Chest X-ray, AP view. Patient: 77 years old, sex F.
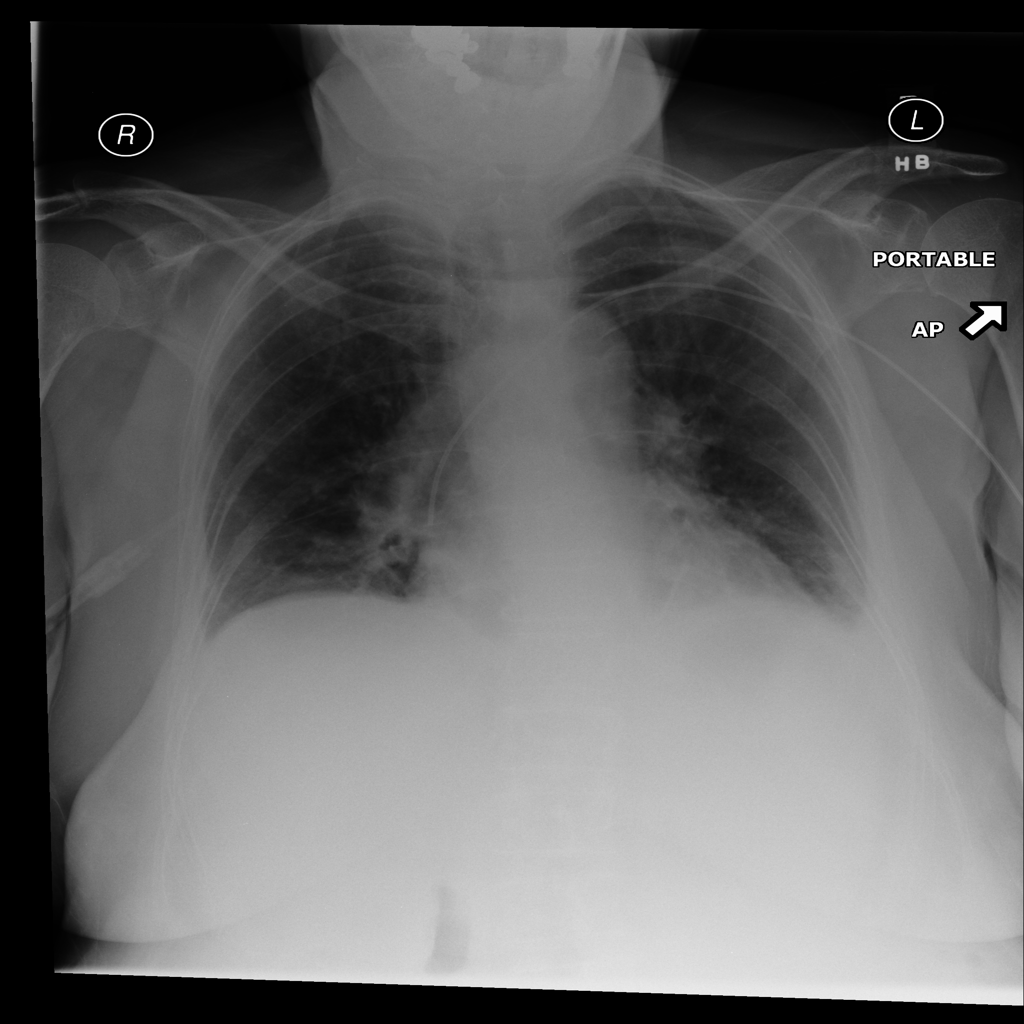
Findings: No Finding